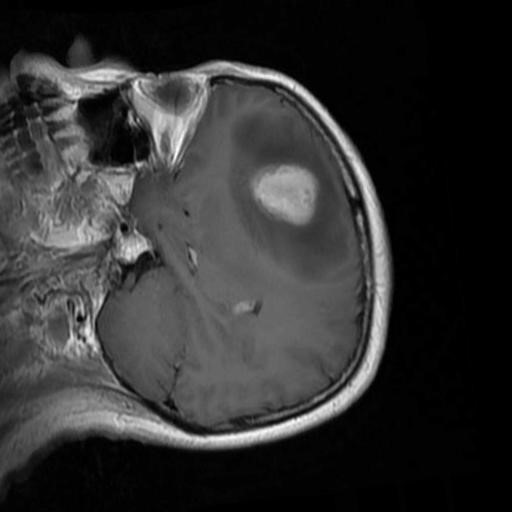
Label: brain_menin